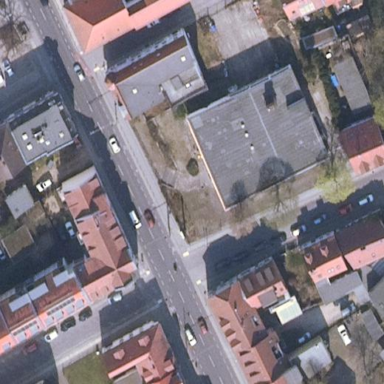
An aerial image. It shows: Flat-roofed retail building with dark grey roof.